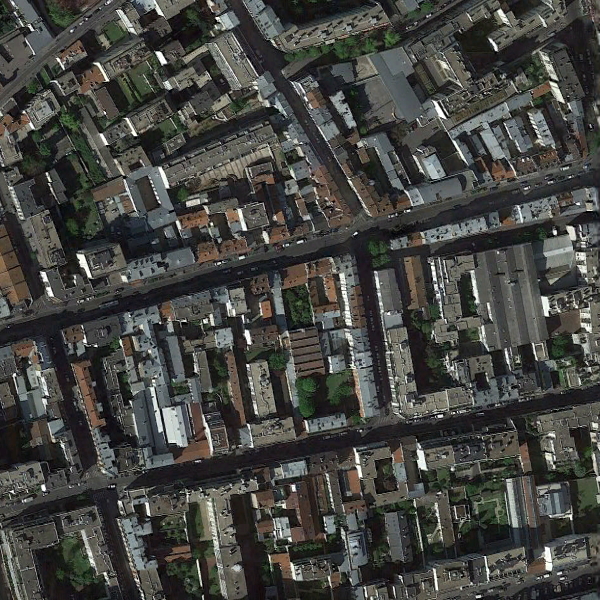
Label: DenseResidential